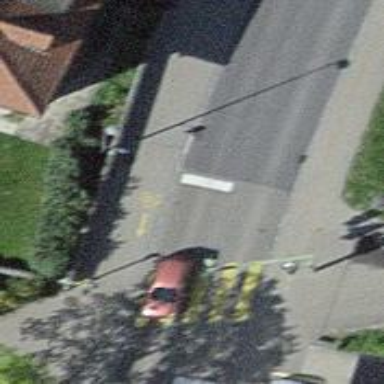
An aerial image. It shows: Pedestrian crossing with traffic signals.